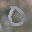
Label: 0